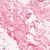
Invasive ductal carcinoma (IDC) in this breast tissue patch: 0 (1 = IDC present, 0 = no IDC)